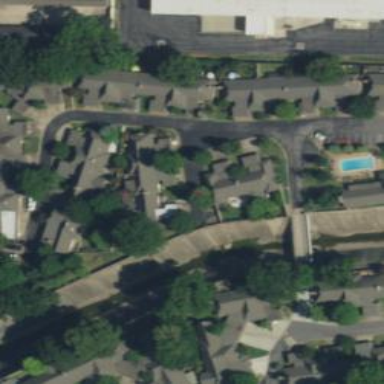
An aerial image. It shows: Living street.